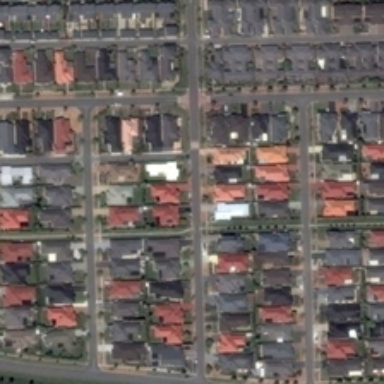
The residential buildings on both sides of the road are neatly arranged .